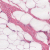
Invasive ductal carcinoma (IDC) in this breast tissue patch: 0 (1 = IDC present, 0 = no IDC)